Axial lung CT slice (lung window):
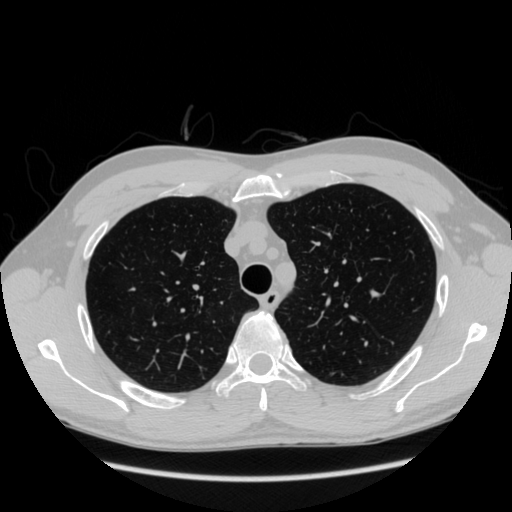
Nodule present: no